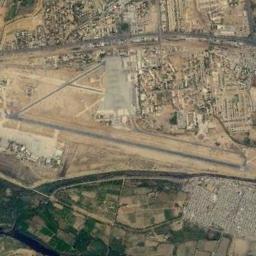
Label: airport